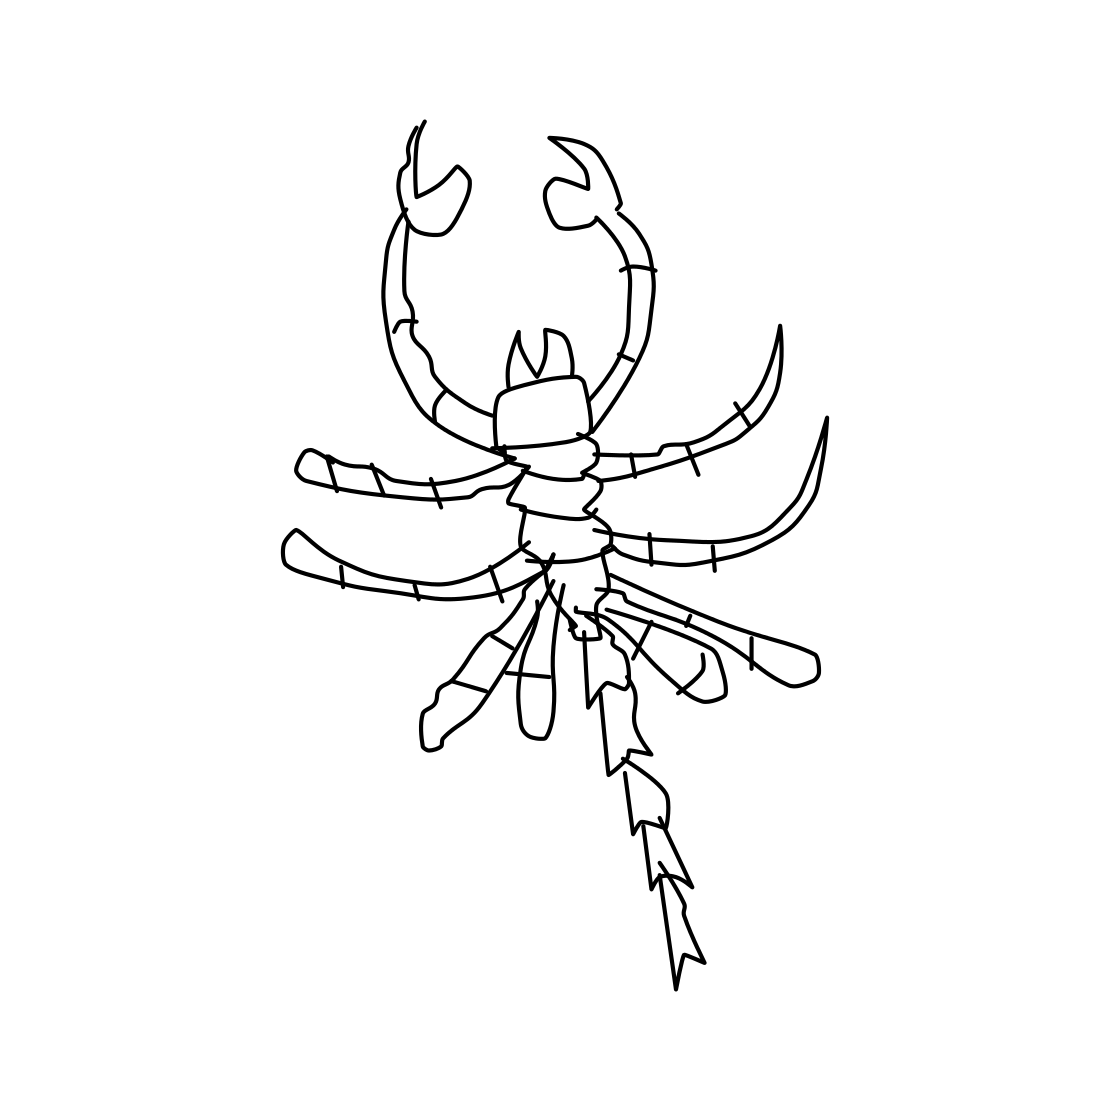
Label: scorpion